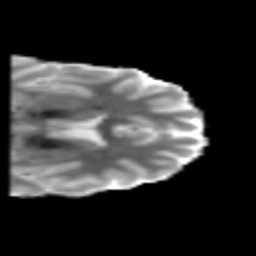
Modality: MD
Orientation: coronal
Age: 18
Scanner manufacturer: philips
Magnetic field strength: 3 T
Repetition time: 8.6 s
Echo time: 0.127 s